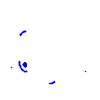
Particle: electron